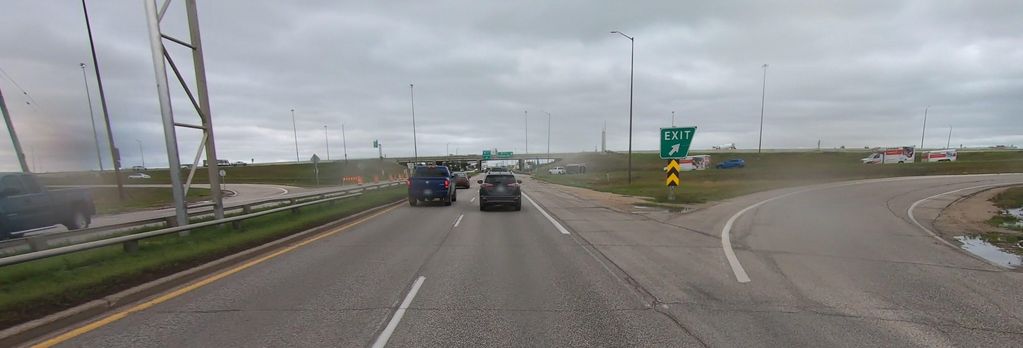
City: winnipeg